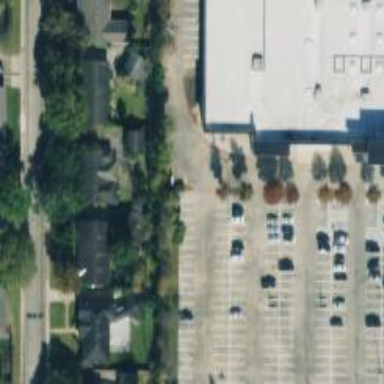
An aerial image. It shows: Parking space.